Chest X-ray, AP view. Patient: 60 years old, sex M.
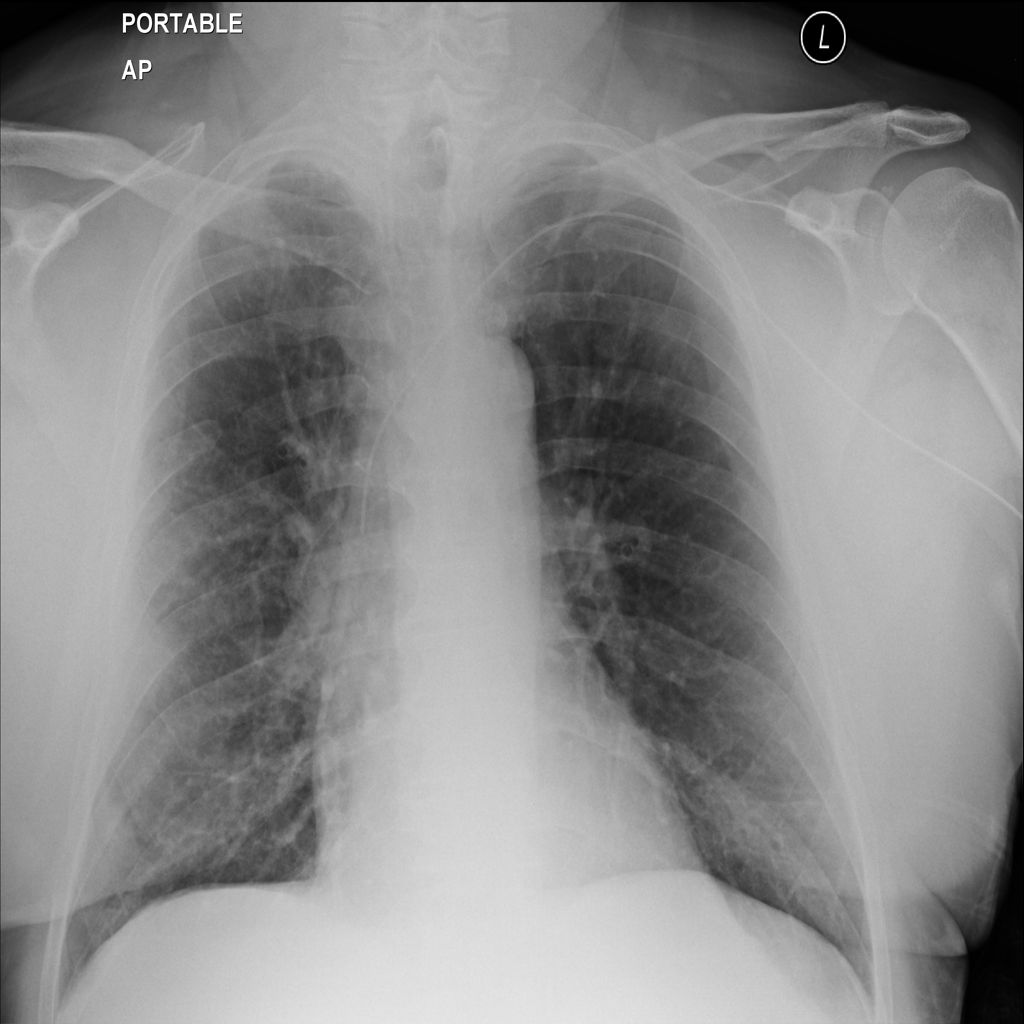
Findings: No Finding